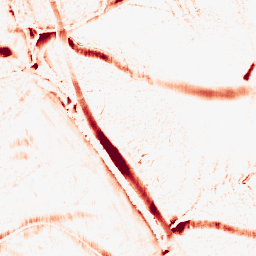
Category: morphological
Decomposition family: morphological_ellipse
Decomposition parameters: operation: opening
width: 20
height: 10
Upsampling method: edge_directed
Upsampling parameters: scale: 2
Upsampling scale: 2